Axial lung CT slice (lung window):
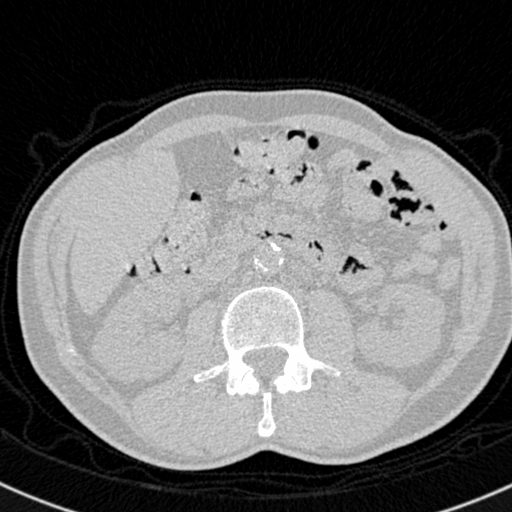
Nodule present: no